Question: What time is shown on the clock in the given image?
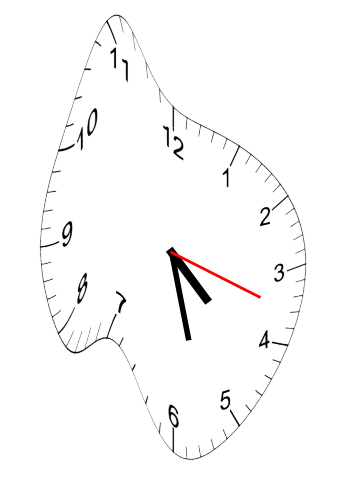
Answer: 04:27:18